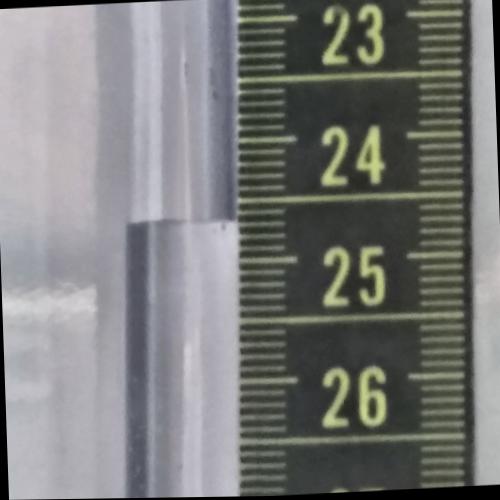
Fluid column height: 24.7 cm